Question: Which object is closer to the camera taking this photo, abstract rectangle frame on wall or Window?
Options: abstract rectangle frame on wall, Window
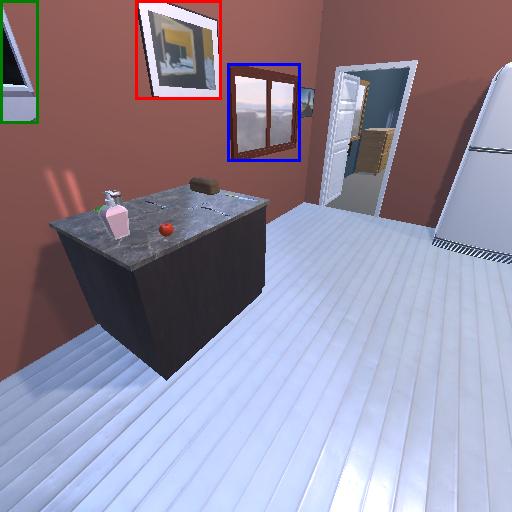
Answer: abstract rectangle frame on wall